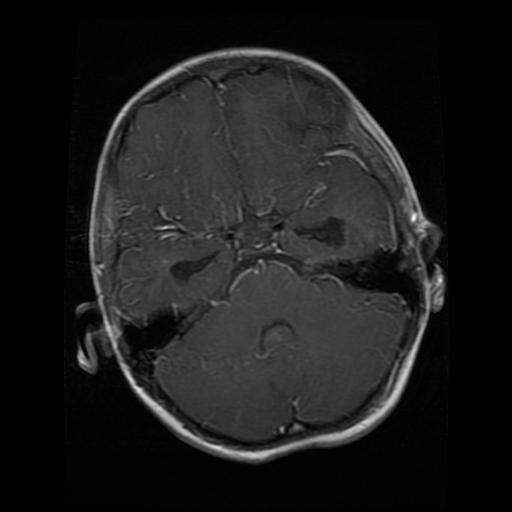
Label: glioma